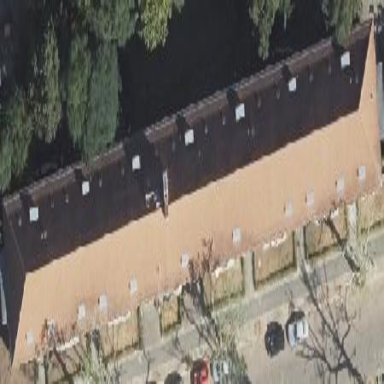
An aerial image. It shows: Hipped roof on apartment building.